Question:
Hi, I just started learning computer science and am stuck. My program stops running after the user inputs where they would like to go on vacation. I can't seem to find any errors as to why the program ends after the line," location = input("Where would you like to go on vacation?") ". I copy and pasted the program below.
'''
print("Congratulations, you have won a free vacation with airfare and hotel expenses paid!")
input("What is your name?")
location = input("Where would you like to go on vacation?")
print(location)
num_days = input("How many days will you spend on vacation, 4 or 7?")
expenses = num_days*100
print("The total expenses for food and entertainment will be" + expenses)
'''
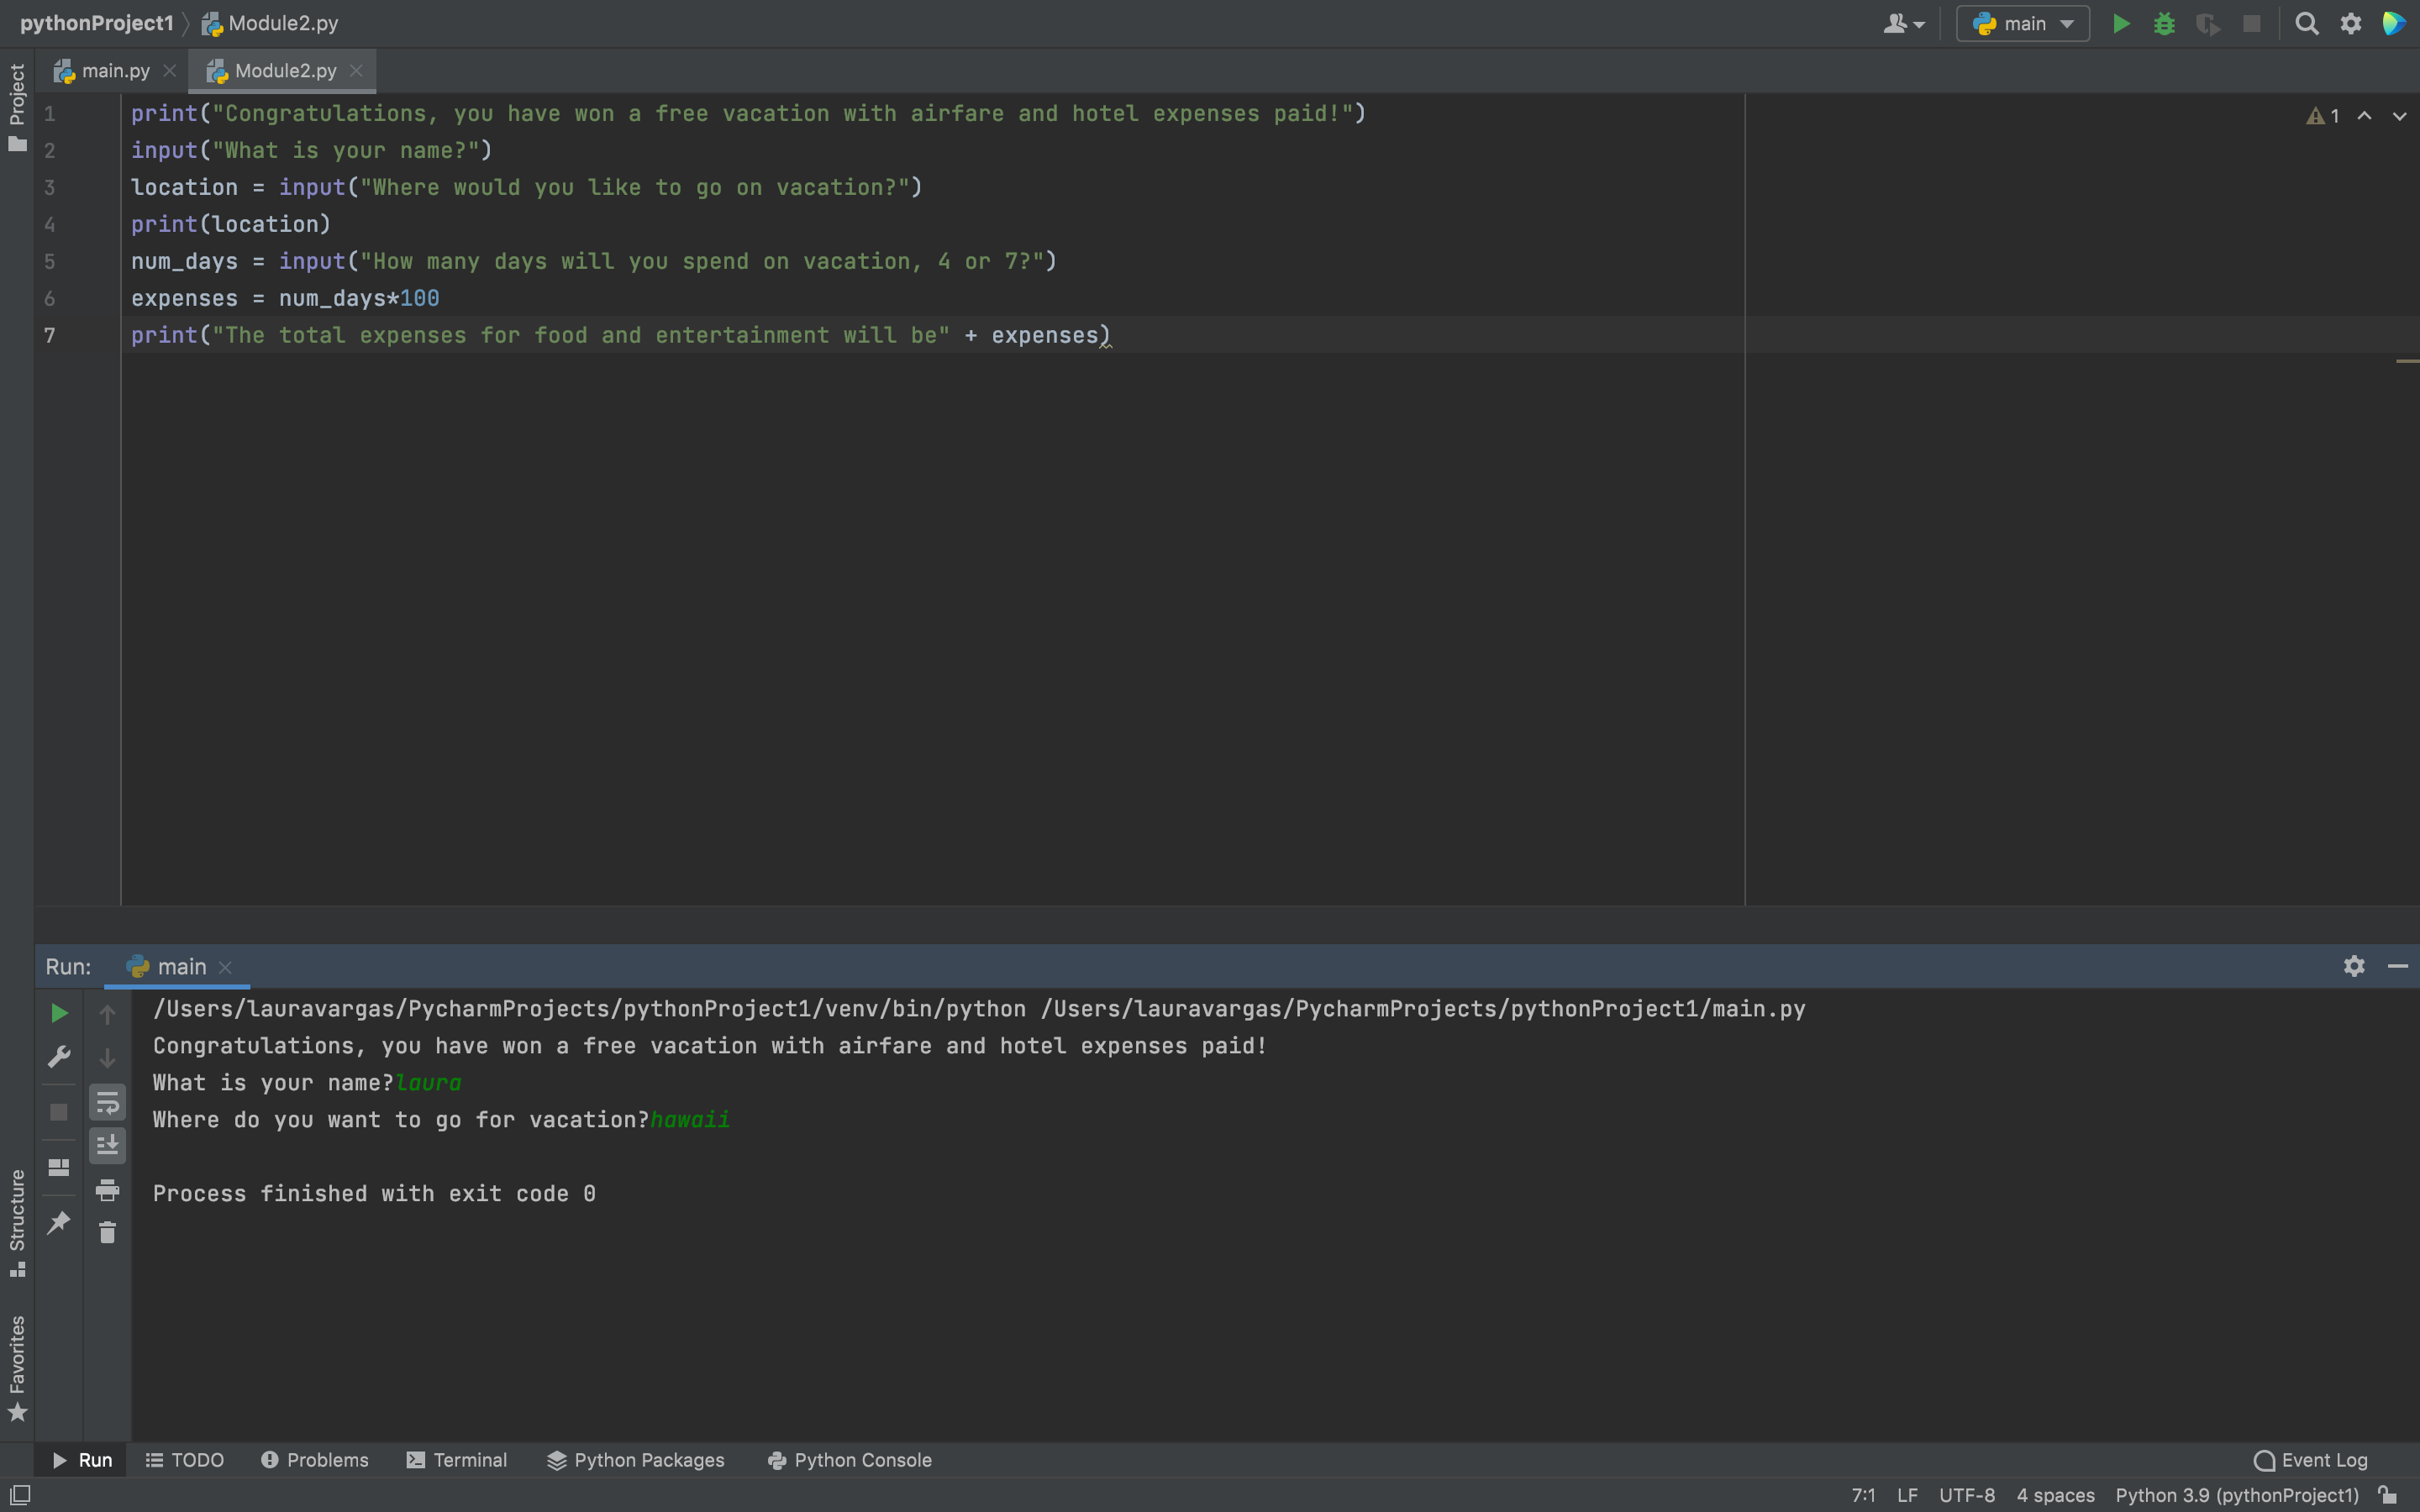
Answer: We don't see any error in your code. Please double check your code.
Additionally, keep in mind that 'input()' returns 'string' by default. You have to convert it to 'integer' using 'int()' to use it in arithmetic operations like addition,multiplication. Similarly, 'str()' is used to convert an integer to string.
So, the last three lines need to be like this
'''
num_days = int(input("How many days will you spend on vacation, 4 or 7?"))
expenses = num_days*100
print("The total expenses for food and entertainment will be" + str(expenses))
'''